Interaction volume radius: 5 \u00c5
Interaction volume height: 20 \u00c5
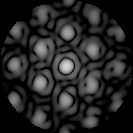
Disorder parameter: 0.3505